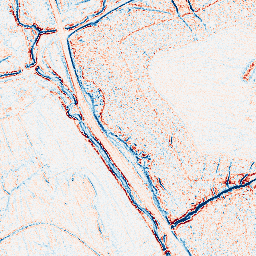
Category: edge_preserving
Decomposition family: anisotropic_diffusion
Decomposition parameters: iterations: 5
kappa: 10
gamma: 0.1
Upsampling method: regularized
Upsampling parameters: scale: 2
lambda_reg: 0.001
Upsampling scale: 2